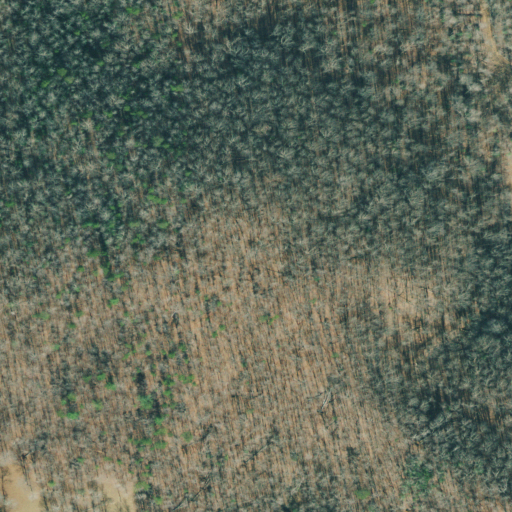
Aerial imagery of mountain in Georgia named Jones Top containing deciduous forest, open development, and mixed forest